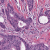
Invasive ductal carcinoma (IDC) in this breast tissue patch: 1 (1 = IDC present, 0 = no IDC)